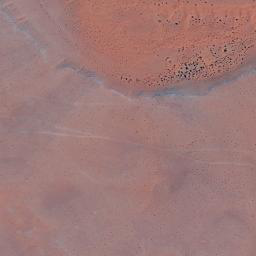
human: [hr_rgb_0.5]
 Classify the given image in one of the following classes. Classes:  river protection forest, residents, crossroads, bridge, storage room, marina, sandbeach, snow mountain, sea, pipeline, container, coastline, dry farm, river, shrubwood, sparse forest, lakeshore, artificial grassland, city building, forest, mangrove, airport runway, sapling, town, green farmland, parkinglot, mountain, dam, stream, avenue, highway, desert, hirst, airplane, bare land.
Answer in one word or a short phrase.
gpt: desert